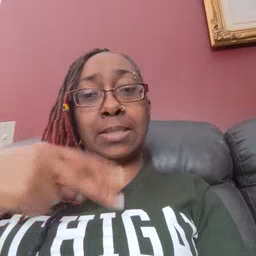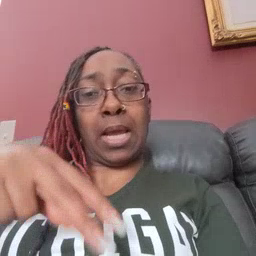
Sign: dance